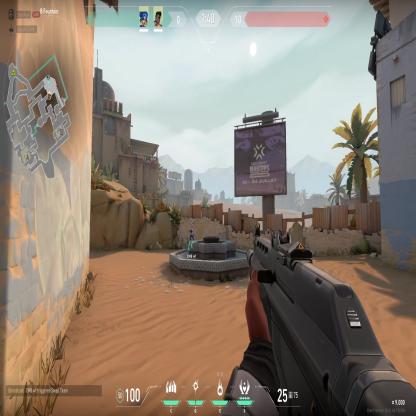
Label: teammate